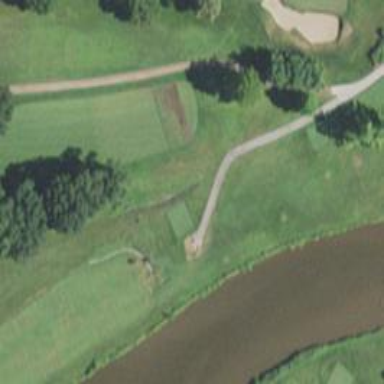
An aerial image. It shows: Service road used as golf cart path.